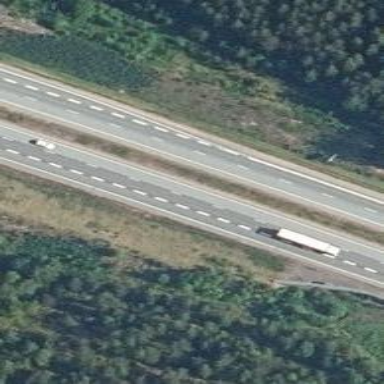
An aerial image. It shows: Asphalt motorway.